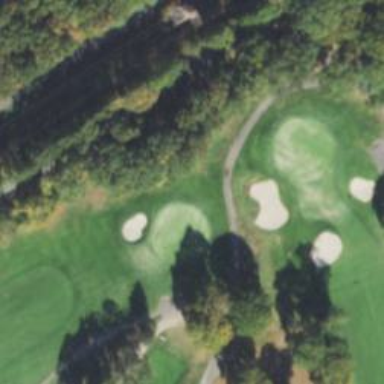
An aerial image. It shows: Path for golf carts.